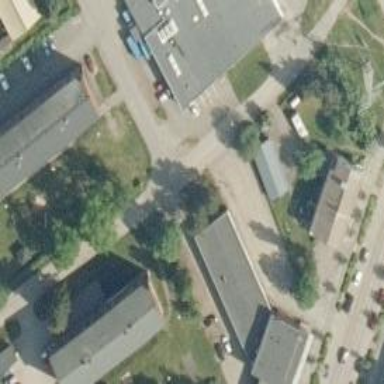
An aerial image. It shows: Veterinary facility.